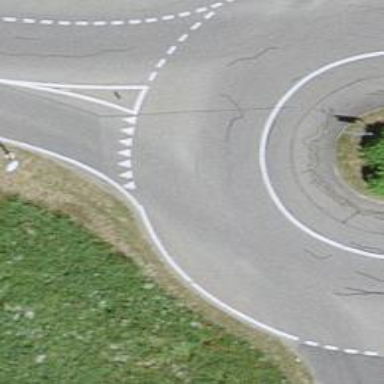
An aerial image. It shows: Secondary road made of asphalt leading to roundabout.